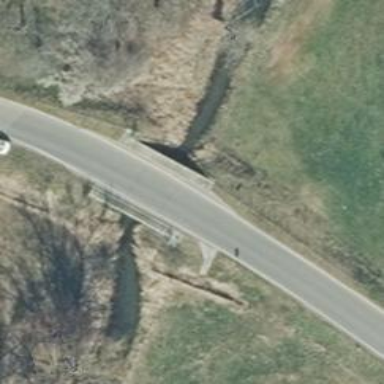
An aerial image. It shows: Man-made bridge.